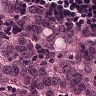
Metastatic tissue present: yes